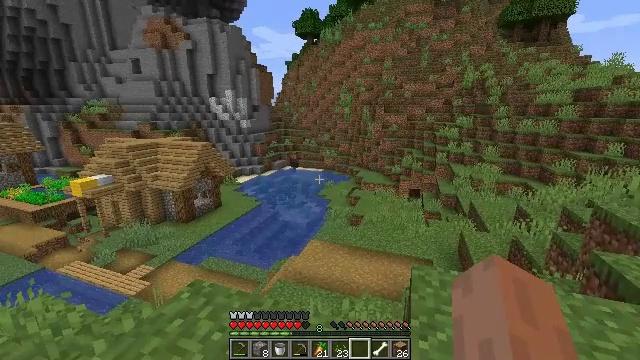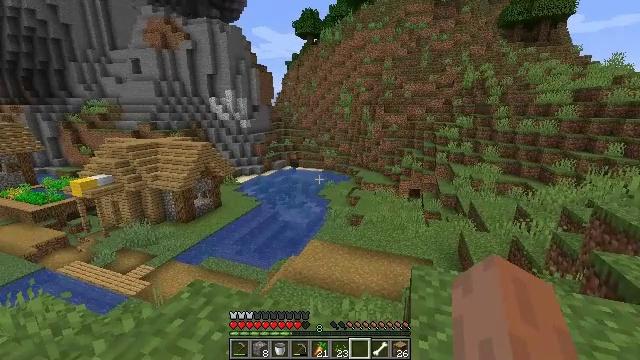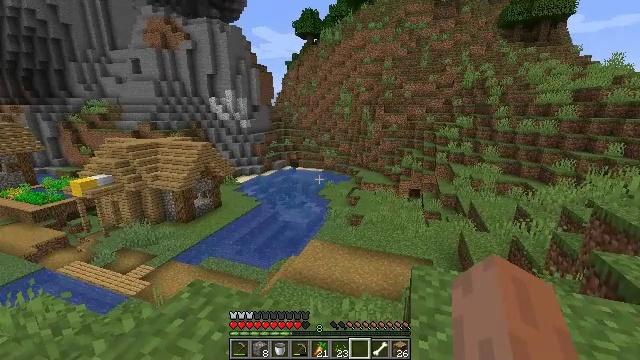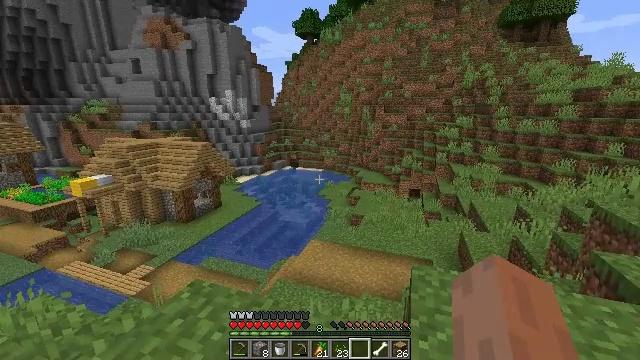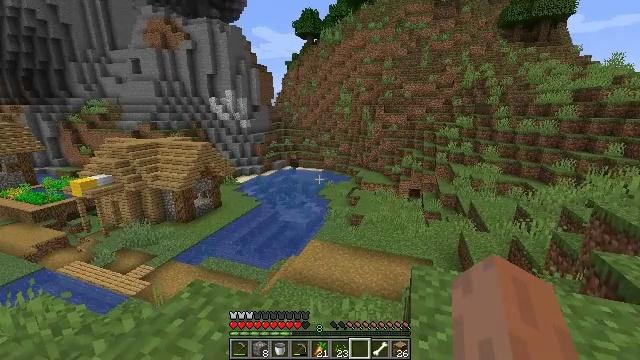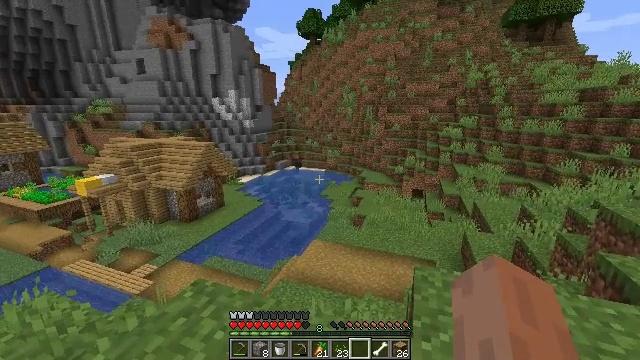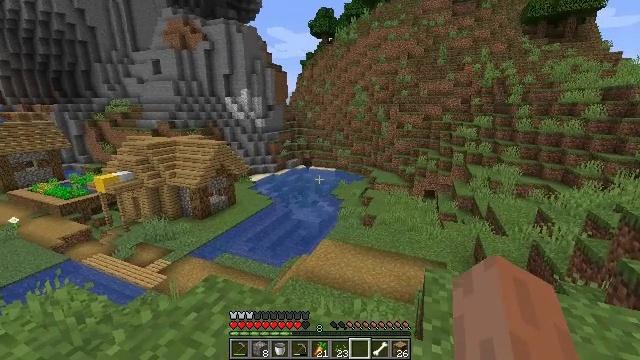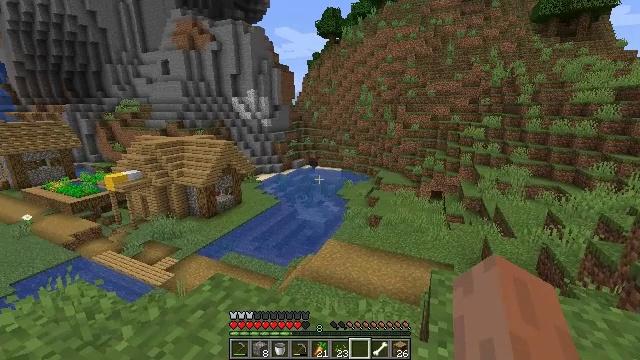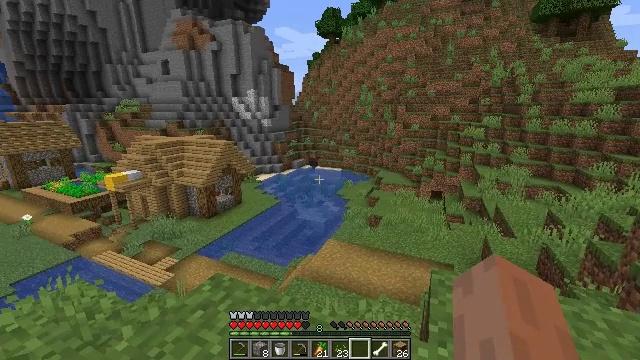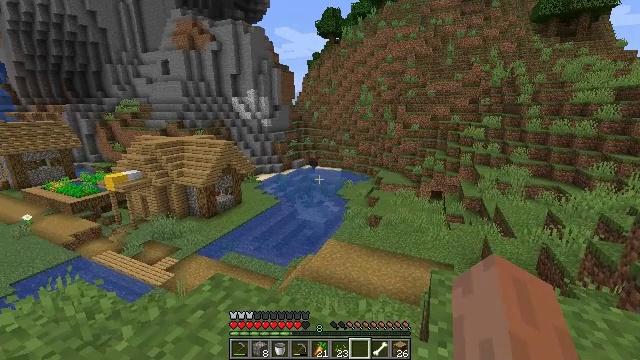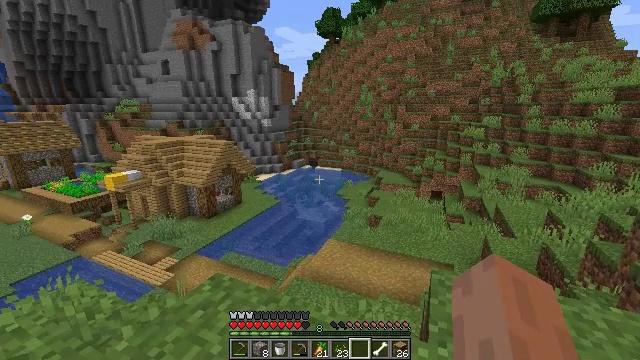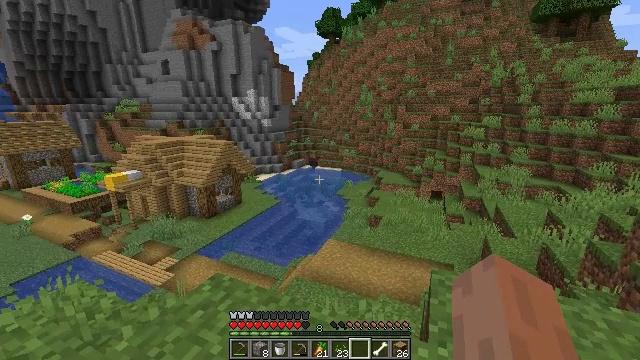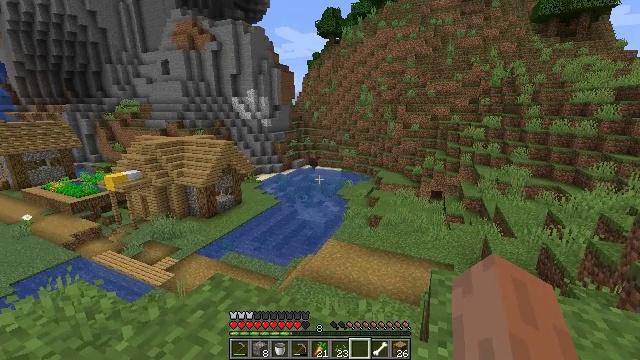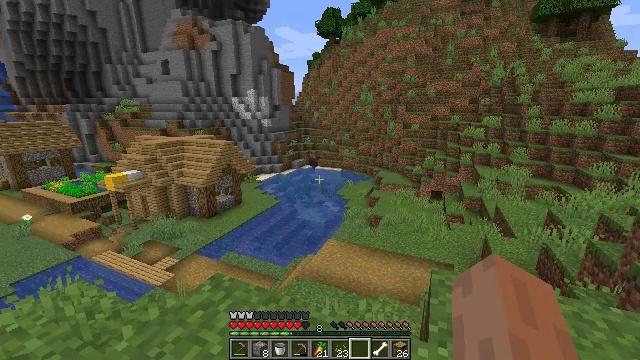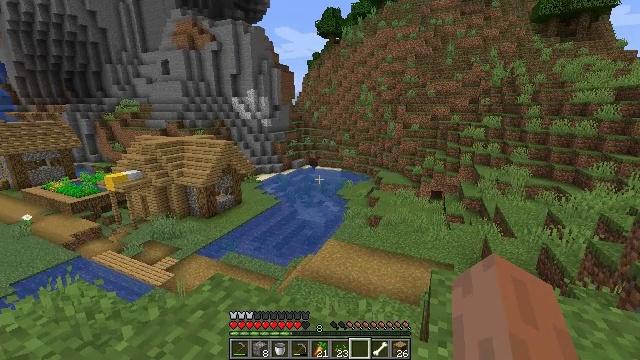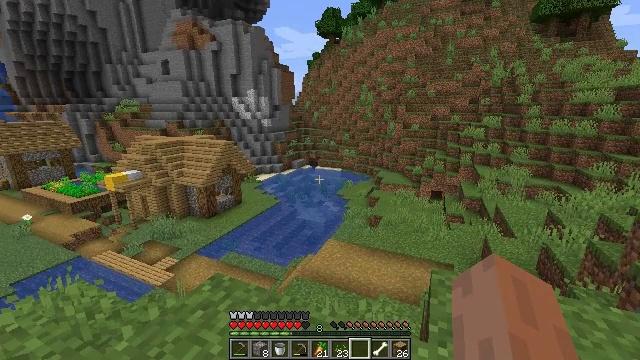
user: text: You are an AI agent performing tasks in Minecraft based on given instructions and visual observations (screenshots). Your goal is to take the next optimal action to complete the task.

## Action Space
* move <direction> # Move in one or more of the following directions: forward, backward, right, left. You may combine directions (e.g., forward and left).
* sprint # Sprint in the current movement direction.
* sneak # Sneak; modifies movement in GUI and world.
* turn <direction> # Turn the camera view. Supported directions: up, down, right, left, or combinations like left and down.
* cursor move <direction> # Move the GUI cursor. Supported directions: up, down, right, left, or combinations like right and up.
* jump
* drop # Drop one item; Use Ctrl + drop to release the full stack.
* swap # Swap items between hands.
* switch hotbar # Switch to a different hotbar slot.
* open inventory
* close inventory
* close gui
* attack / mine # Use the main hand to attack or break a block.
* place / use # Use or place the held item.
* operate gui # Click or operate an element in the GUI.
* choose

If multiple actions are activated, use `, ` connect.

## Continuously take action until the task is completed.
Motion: motion action
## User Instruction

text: Attack the bookshelf to recycle it.
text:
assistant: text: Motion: no_op
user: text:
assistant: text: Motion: no_op
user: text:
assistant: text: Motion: no_op
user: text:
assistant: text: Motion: no_op
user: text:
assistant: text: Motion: no_op
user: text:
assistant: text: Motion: turn left
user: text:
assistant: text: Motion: turn left
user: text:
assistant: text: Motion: no_op
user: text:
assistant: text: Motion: no_op
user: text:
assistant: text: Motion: no_op
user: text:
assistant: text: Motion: no_op
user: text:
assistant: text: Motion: no_op
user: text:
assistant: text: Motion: no_op
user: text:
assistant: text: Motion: no_op
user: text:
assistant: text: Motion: no_op
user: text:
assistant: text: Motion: no_op
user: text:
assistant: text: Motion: no_op
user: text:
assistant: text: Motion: no_op
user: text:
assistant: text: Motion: no_op
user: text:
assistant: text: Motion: no_op
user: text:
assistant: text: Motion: no_op
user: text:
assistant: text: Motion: no_op
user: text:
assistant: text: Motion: no_op
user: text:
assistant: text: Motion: no_op
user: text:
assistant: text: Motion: no_op
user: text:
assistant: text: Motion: no_op
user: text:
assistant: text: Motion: no_op
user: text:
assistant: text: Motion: no_op
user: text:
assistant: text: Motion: no_op
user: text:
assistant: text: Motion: no_op